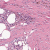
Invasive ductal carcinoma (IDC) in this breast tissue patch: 0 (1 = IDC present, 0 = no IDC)